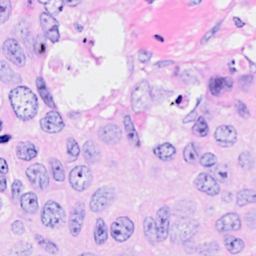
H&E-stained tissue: Breast